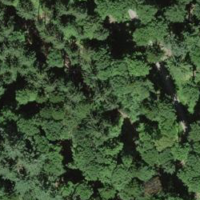
EUNIS habitat code: 41
Species observed at this site:
Fagus sylvatica
Sorbus aucuparia